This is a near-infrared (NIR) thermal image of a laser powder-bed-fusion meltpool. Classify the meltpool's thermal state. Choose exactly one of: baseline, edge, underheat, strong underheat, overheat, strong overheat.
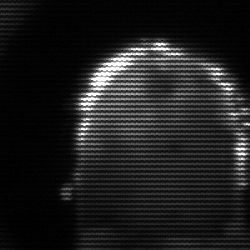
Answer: baseline